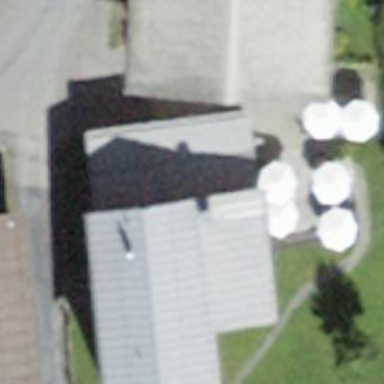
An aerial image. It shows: Toilets are available here.